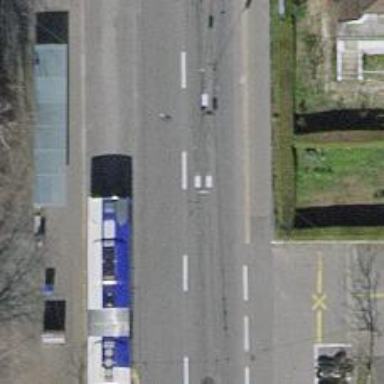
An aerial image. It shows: Trolleybus stop position for public transport.